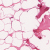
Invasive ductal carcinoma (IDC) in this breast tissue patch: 0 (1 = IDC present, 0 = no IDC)